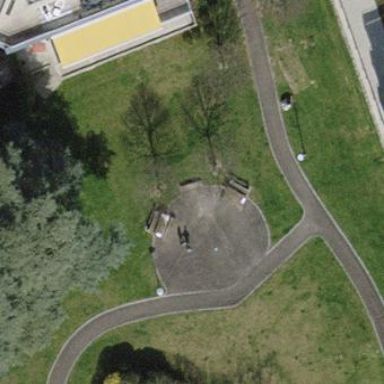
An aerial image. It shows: Park.